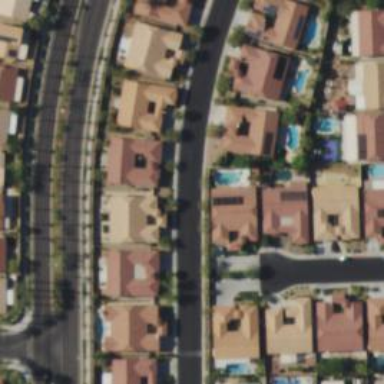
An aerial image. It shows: Residential road.